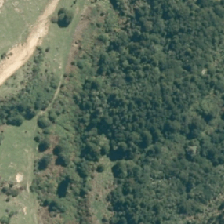
Land cover: broadleaved_indigenous_hardwood